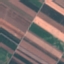
Land use / land cover: AnnualCrop